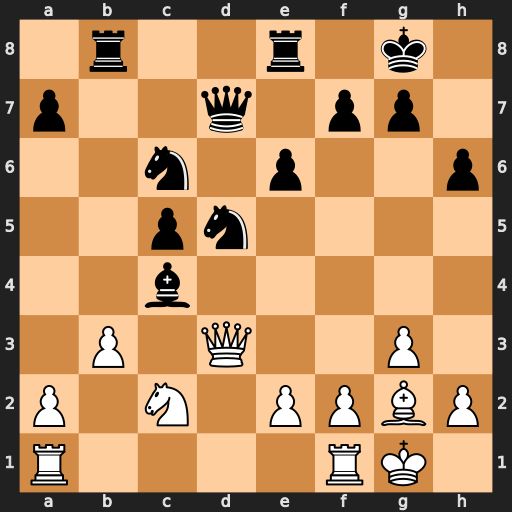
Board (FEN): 1r2r1k1/p2q1pp1/2n1p2p/2pn4/2b5/1P1Q2P1/P1N1PPBP/R4RK1
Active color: w
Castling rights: -
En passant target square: -
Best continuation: bxc4 Ne5 Qe4 Nxc4 Qxc4